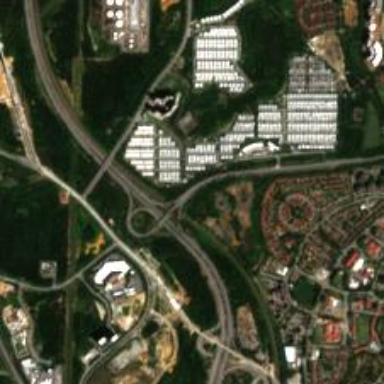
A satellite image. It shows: Motorway junction.